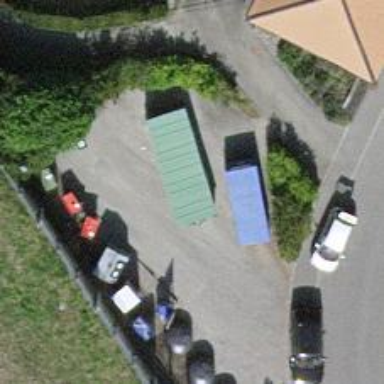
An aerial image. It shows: Recycling center that accepts scrap metal.